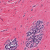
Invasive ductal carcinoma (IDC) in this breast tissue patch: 0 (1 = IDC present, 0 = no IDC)